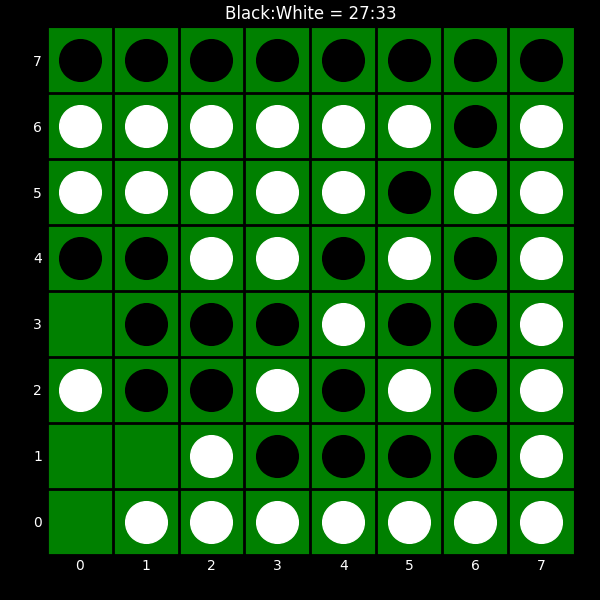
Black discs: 27
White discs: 33